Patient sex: M
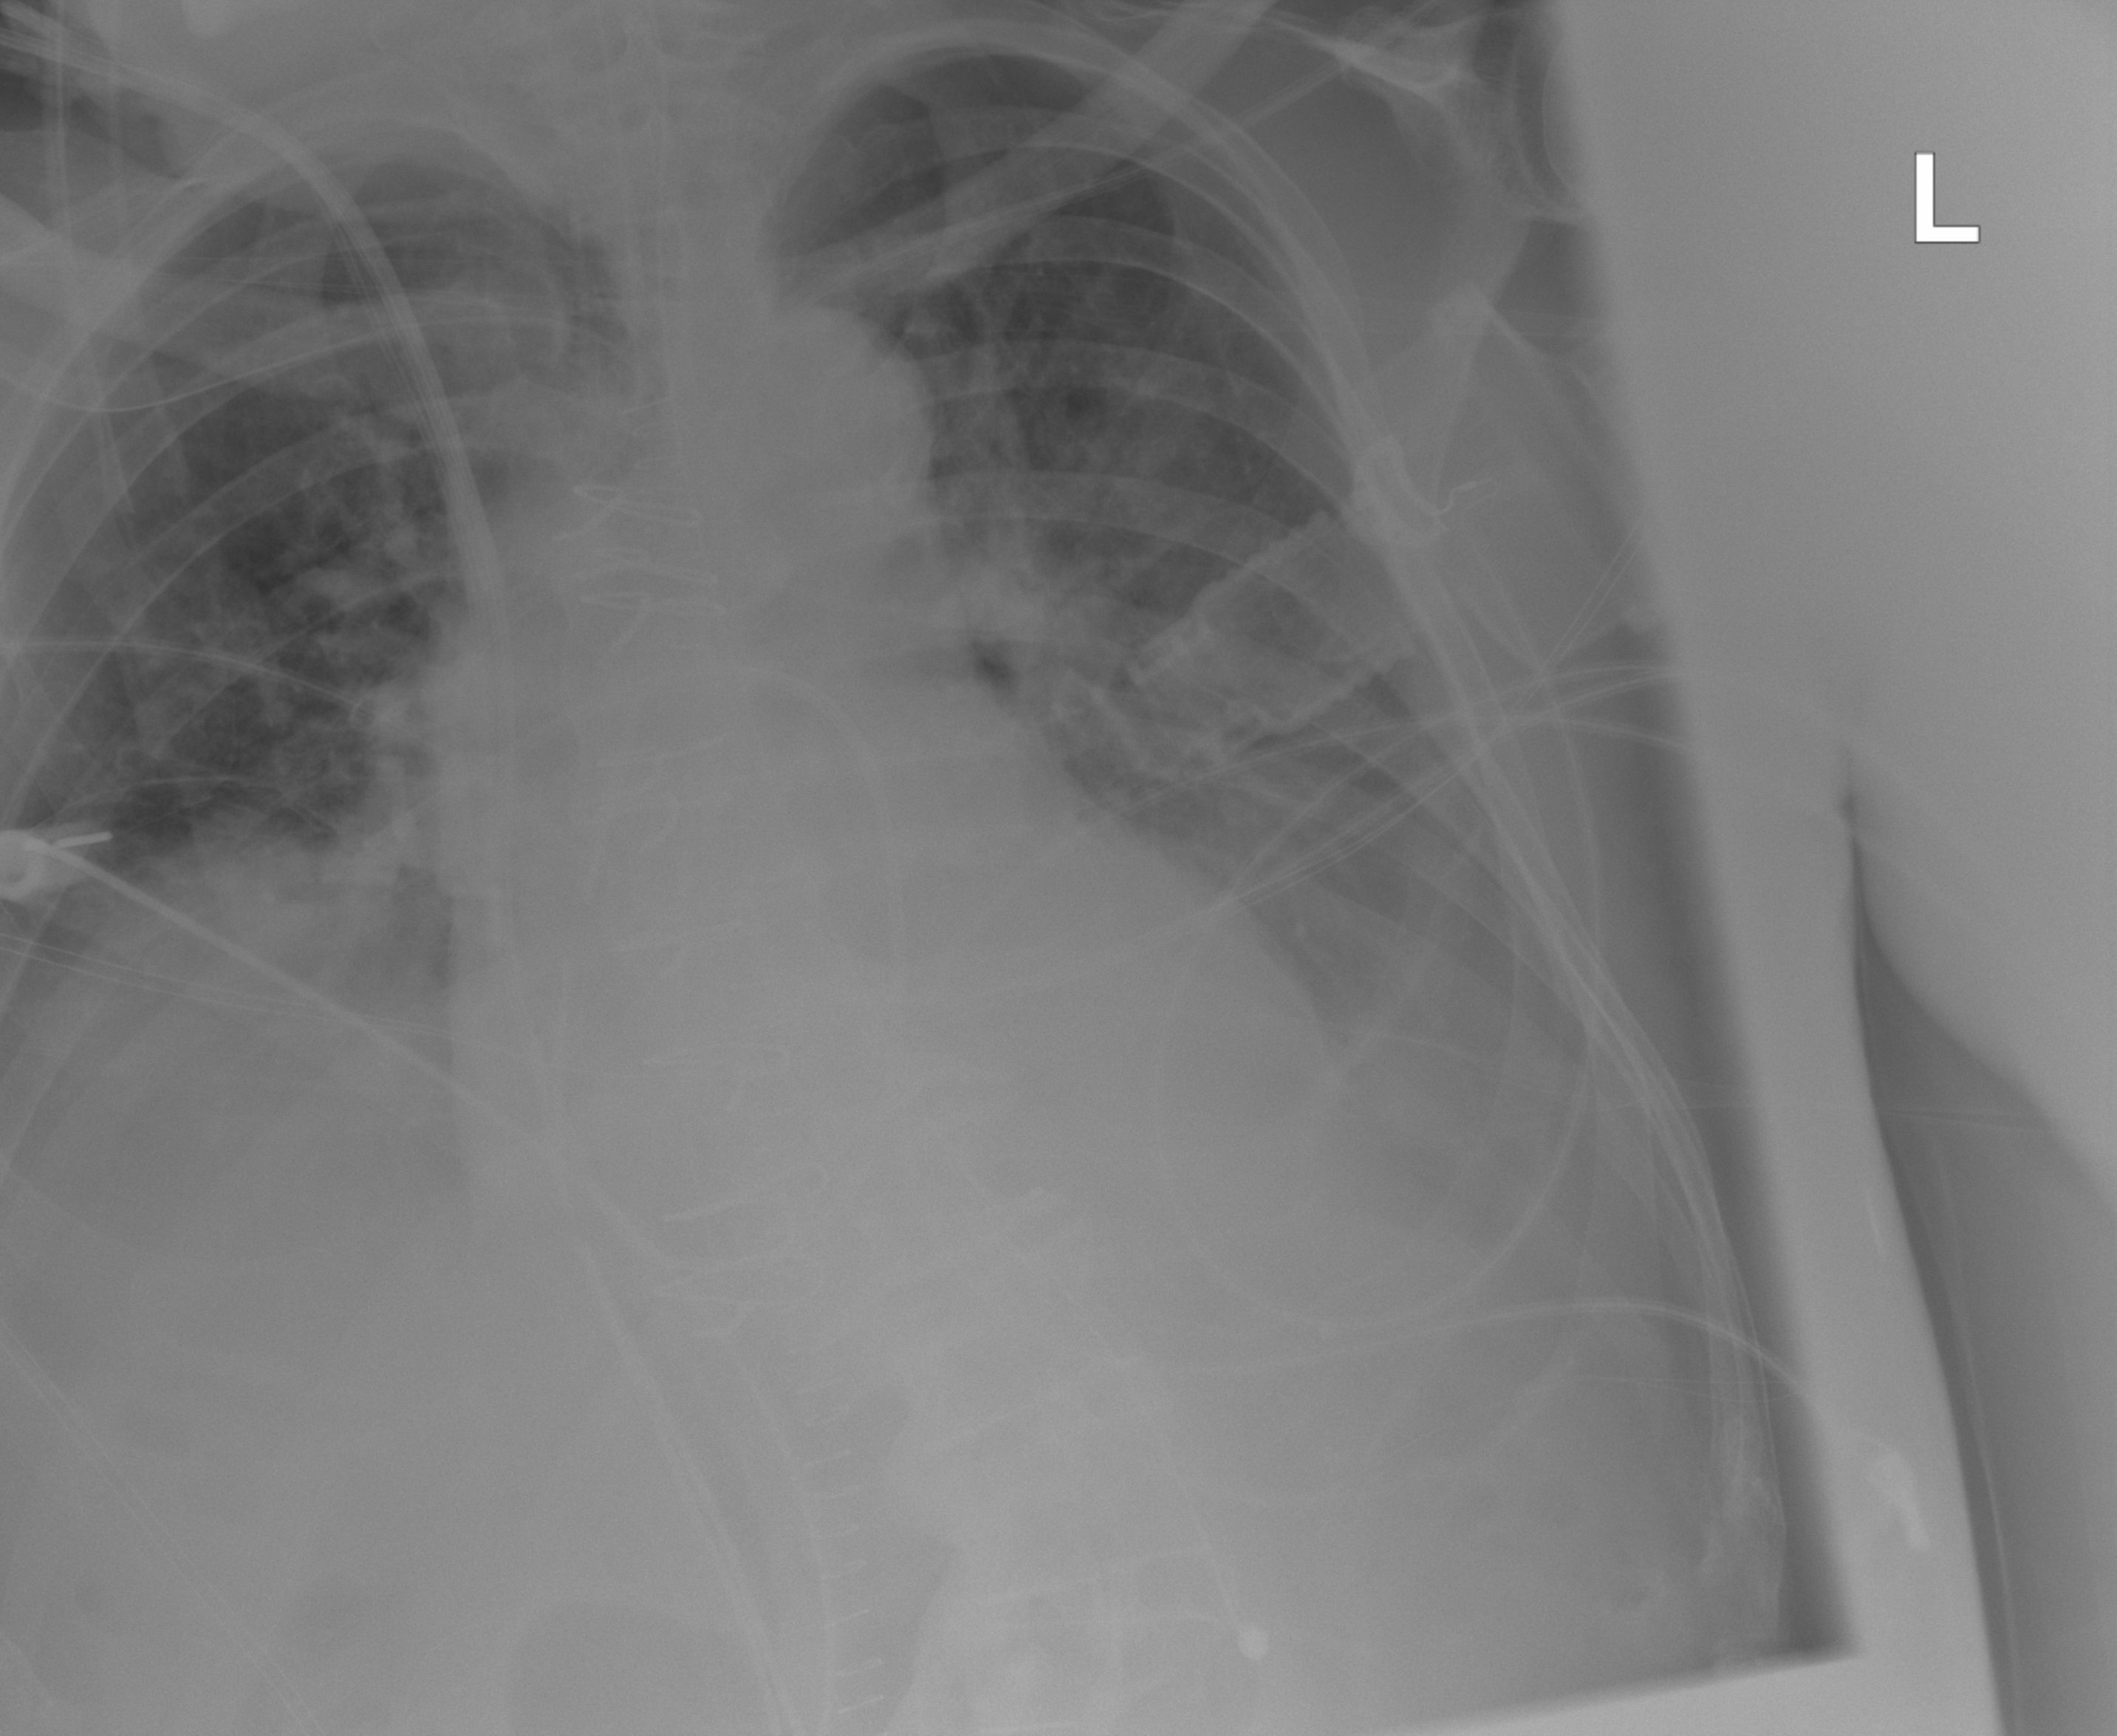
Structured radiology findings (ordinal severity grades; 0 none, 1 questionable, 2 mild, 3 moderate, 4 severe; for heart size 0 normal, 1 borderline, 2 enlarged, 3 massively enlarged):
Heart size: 1
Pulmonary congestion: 0
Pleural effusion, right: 0
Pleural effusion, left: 2
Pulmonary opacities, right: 0
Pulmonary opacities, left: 0
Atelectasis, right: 2
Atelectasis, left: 2